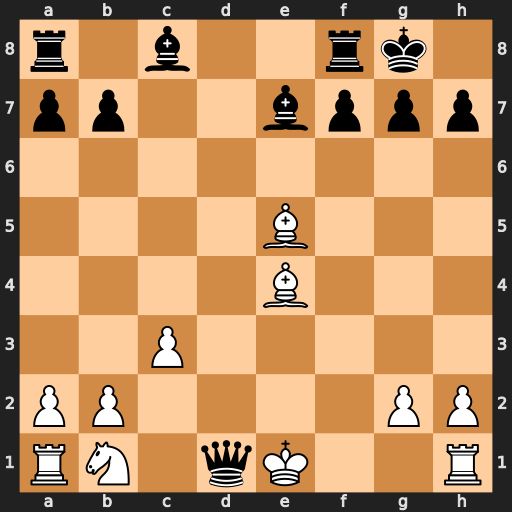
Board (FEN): r1b2rk1/pp2bppp/8/4B3/4B3/2P5/PP4PP/RN1qK2R
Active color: w
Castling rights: KQ
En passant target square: -
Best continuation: Kxd1